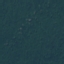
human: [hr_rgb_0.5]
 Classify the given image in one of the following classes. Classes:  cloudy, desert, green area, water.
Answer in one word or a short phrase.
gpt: green area